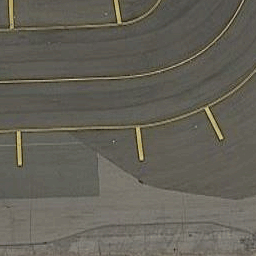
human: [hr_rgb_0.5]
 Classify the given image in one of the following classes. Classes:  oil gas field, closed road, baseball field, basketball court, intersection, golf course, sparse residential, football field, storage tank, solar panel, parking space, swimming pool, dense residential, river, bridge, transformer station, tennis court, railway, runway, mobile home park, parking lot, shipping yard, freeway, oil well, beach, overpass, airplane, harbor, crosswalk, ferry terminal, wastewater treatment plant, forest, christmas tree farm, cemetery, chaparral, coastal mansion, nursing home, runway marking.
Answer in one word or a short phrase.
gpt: runway marking